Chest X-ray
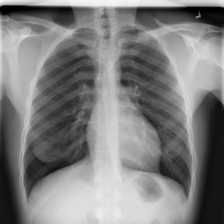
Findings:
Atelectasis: negative
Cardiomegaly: negative
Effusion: negative
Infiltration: negative
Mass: negative
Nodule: negative
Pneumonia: negative
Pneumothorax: negative
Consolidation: negative
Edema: negative
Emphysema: negative
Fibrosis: negative
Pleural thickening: negative
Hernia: negative